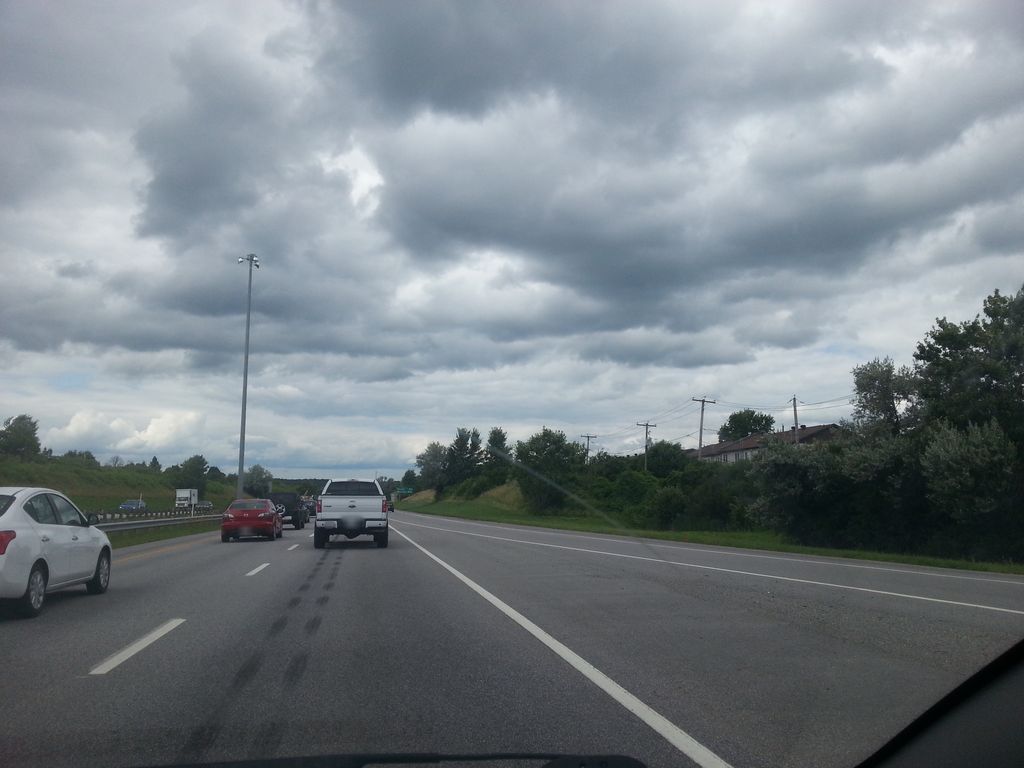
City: ottawa-gatineau